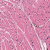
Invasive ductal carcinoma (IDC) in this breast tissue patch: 0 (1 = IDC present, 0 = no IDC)